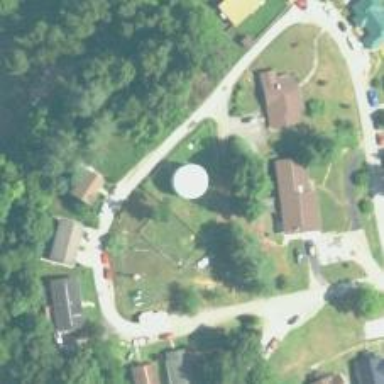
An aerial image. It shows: Water tower that is man-made.